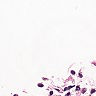
Metastatic tissue present: no